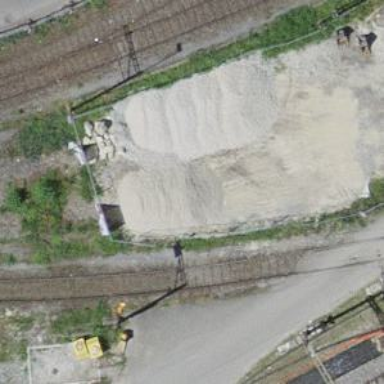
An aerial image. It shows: Abandoned railway yard with one track.